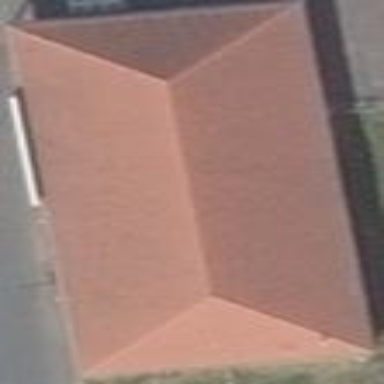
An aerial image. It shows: Building.